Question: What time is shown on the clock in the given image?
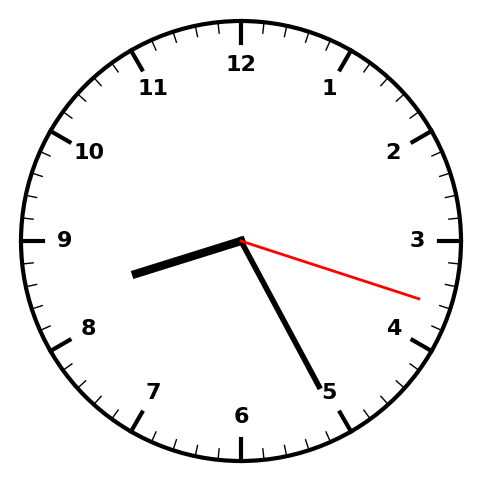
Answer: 08:25:18